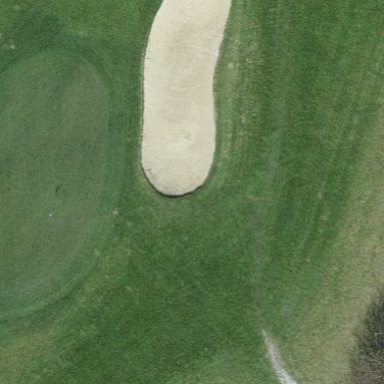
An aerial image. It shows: Golf bunker filled with natural sand.